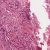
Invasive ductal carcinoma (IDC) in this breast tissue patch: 1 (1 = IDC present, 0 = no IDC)